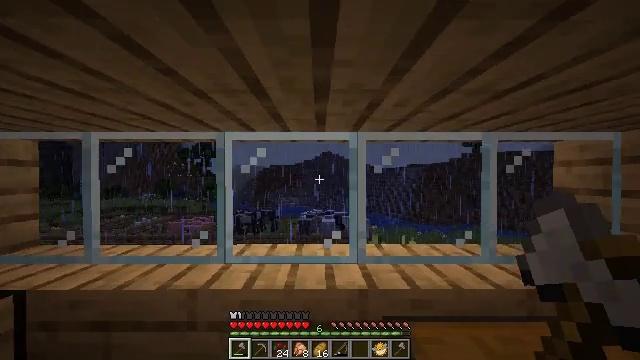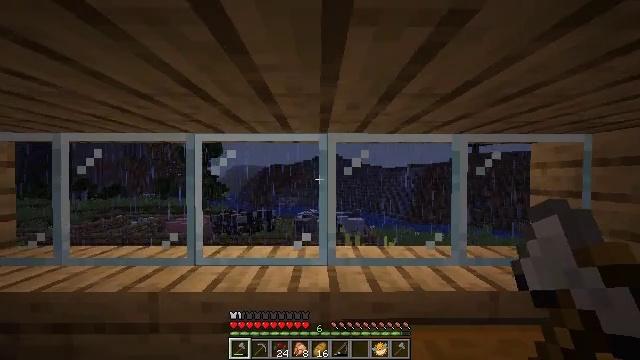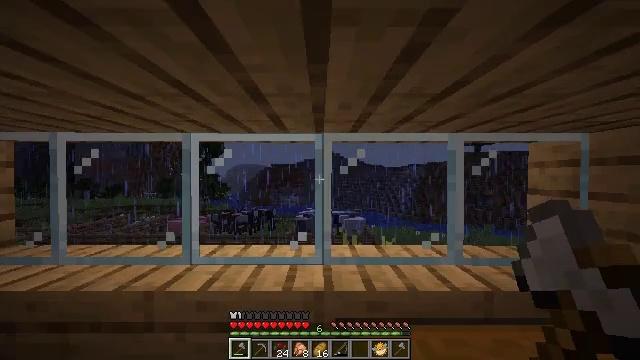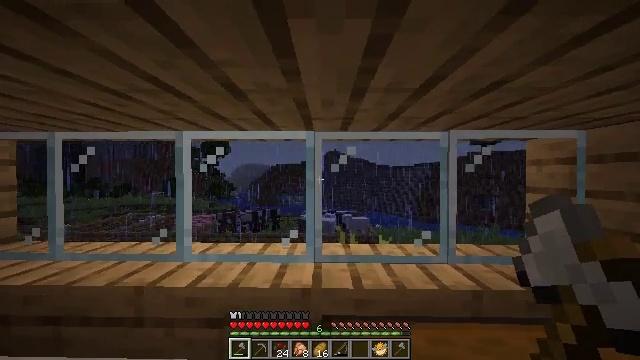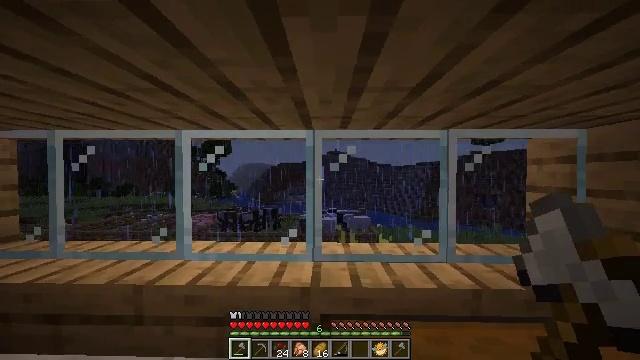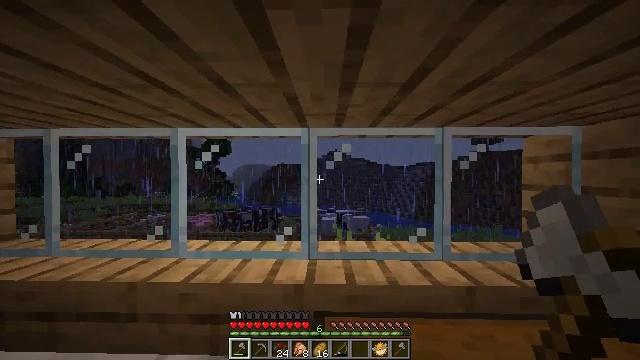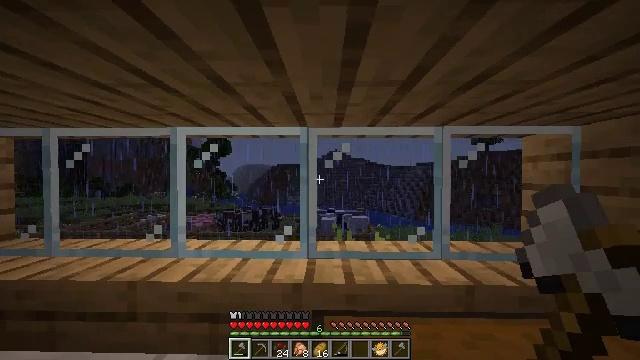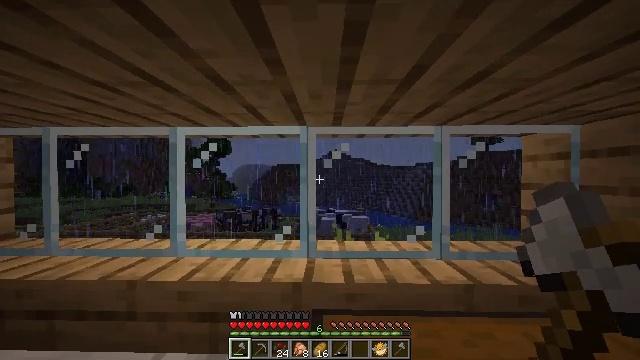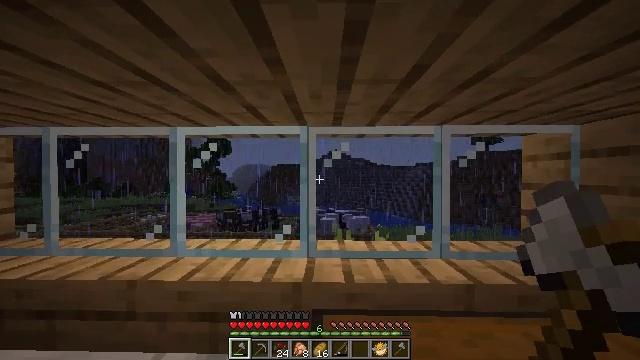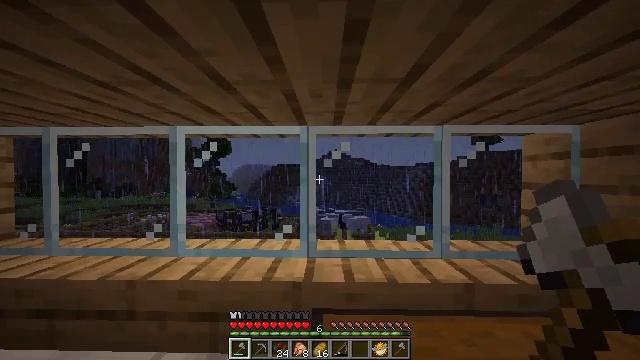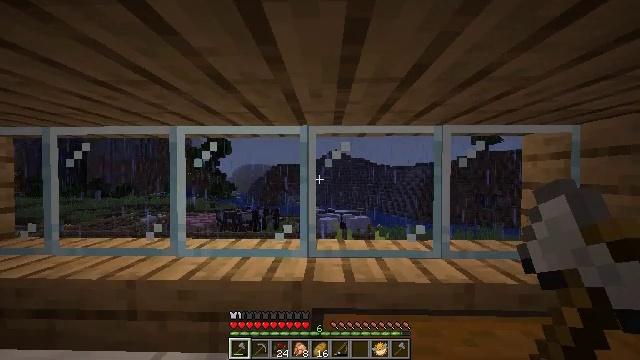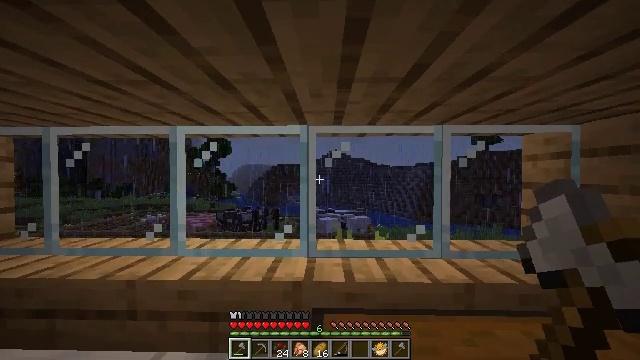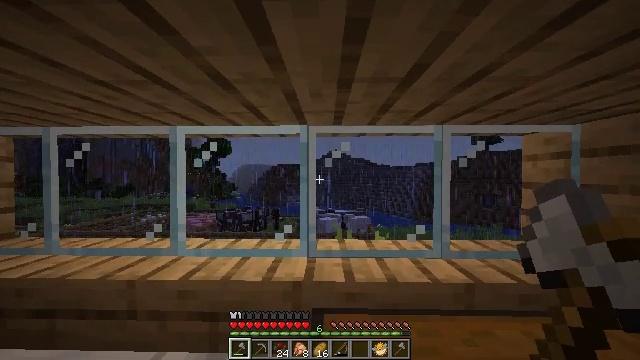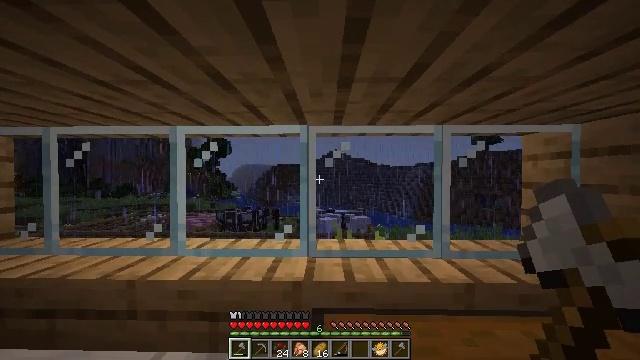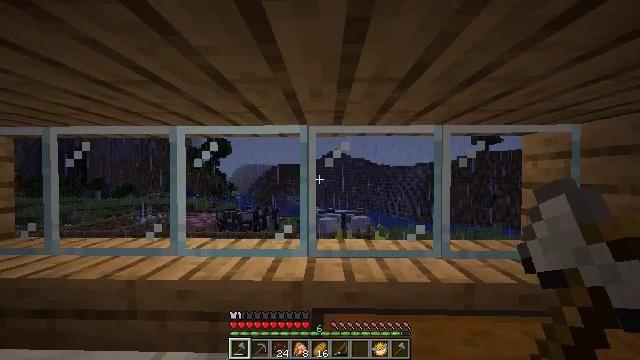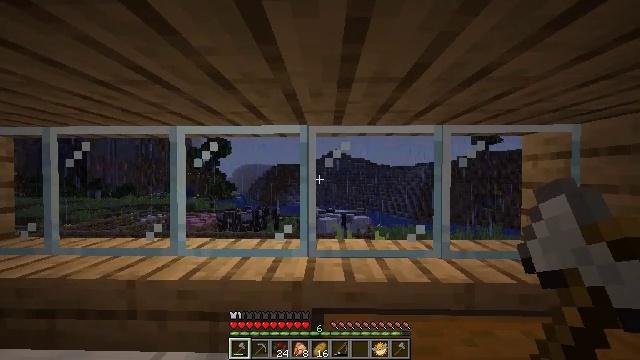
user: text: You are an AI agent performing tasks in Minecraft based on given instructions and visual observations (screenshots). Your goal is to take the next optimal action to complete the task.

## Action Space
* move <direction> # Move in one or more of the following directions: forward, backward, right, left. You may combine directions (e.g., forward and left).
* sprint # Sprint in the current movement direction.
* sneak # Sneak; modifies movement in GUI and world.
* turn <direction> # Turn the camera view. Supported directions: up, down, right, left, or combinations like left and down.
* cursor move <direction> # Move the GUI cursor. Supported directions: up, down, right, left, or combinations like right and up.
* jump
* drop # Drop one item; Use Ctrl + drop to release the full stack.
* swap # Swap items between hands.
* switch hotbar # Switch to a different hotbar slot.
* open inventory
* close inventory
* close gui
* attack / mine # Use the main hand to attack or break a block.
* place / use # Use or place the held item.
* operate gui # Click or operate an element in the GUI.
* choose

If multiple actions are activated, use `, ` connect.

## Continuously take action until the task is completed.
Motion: motion action
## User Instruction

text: Get beetroot soup using a crafting table.
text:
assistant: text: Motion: move right
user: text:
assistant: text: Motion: no_op
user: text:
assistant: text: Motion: turn left
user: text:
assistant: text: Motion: no_op
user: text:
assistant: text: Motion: no_op
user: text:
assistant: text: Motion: no_op
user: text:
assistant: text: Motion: no_op
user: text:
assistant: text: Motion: no_op
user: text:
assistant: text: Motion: no_op
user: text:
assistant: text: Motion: no_op
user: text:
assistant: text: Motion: no_op
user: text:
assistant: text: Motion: no_op
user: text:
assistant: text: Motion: no_op
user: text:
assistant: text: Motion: no_op
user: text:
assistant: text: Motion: no_op
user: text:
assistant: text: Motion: no_op
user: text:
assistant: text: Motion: no_op
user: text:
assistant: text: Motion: no_op
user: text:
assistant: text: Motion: move left
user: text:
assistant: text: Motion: move left
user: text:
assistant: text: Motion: move left
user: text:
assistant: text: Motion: move left
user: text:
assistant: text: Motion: no_op
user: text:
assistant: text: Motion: no_op
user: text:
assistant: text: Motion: no_op
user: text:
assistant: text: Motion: no_op
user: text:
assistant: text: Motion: no_op
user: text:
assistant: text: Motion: no_op
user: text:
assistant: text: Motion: no_op
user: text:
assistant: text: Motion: no_op